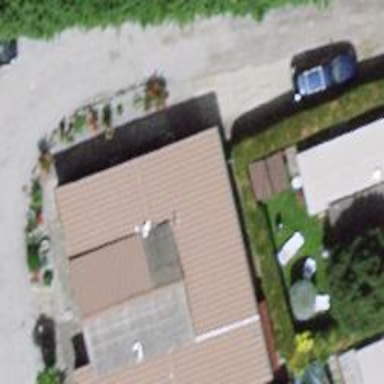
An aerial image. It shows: Static caravan.